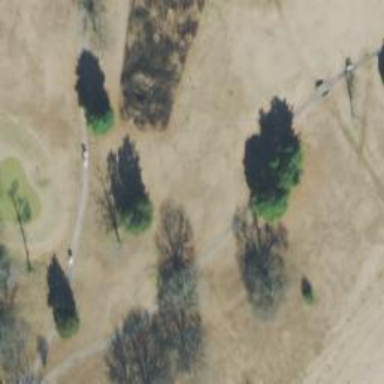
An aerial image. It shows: Golf cartpath that is also road path.